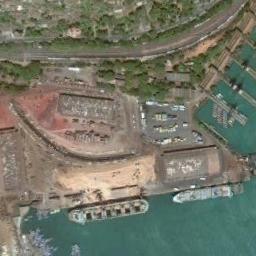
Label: ship